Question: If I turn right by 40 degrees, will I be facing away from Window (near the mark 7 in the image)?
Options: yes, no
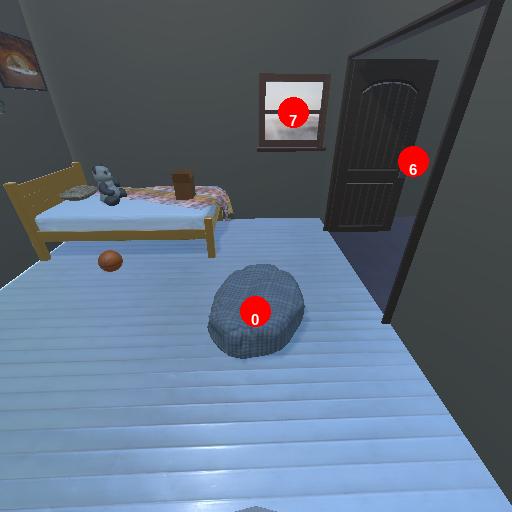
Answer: yes